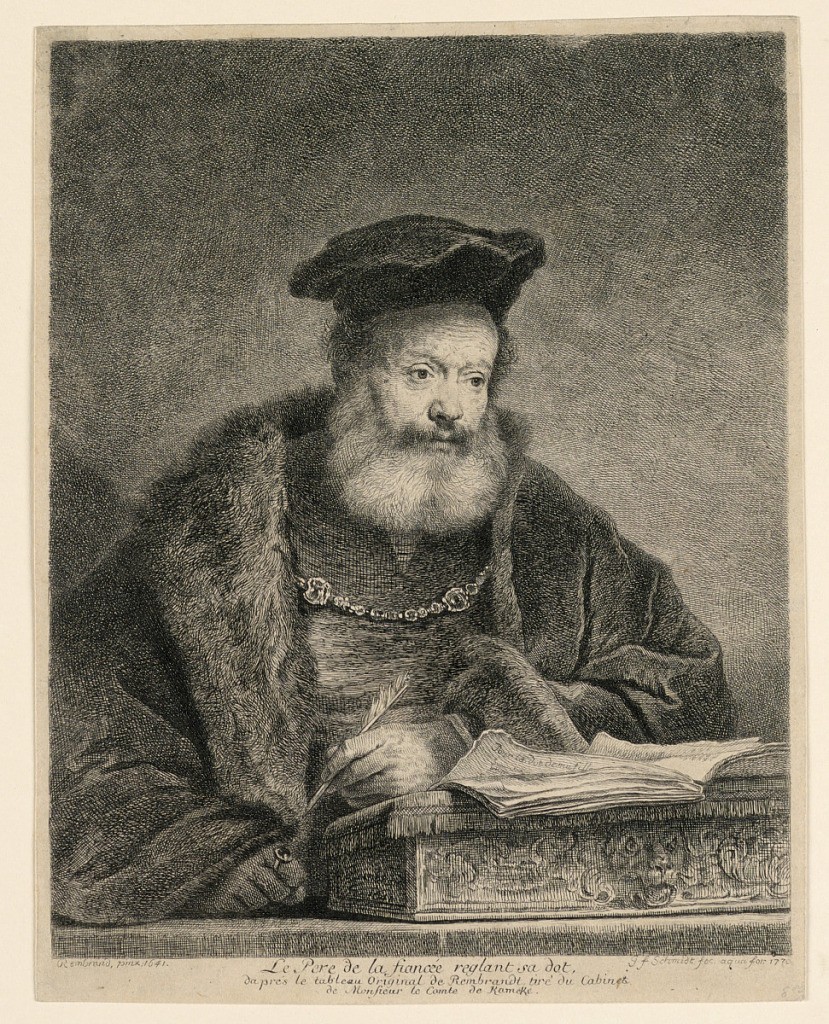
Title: The Father of the Jewish Bride
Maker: Georg Friedrich Schmidt, French school, 1712 - 1775
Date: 1770
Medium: Etching on paper
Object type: Print
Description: An old bearded man in frontal view, slightly turned to right. Inscribed, lower left: "Rembrandt pinx 1641"; lower center: "Le Pere de la fiancée reglant sa dot, d'aprés le tableau original de Rembrandt tiré du Cabinet e Monsieur le Comte de Kameke"; lower right: "G. F. Schmidt fec. acqua - for. 1770."